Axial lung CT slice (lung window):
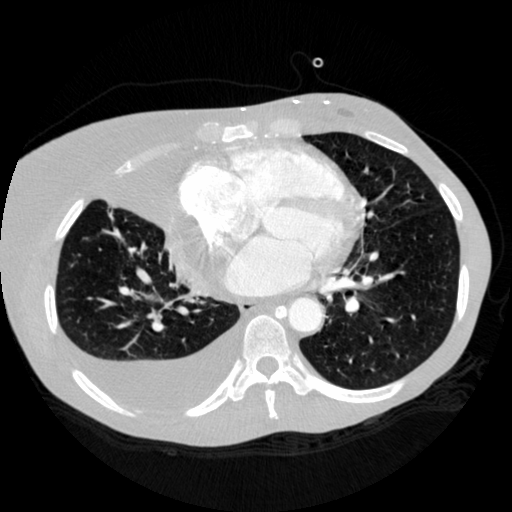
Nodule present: no